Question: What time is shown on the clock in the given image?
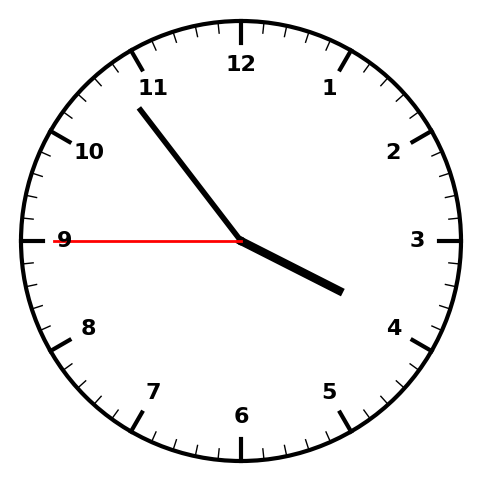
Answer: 03:53:45